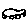
Label: car